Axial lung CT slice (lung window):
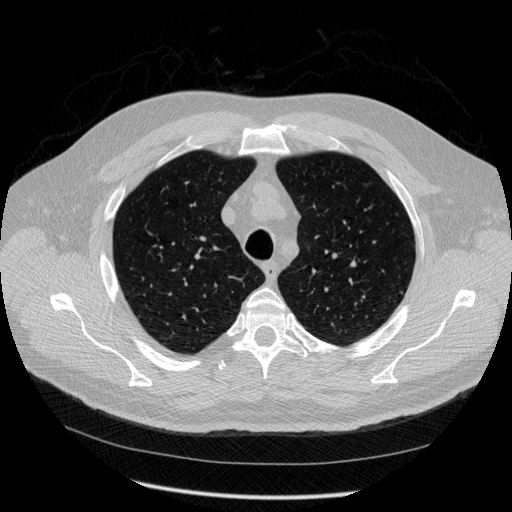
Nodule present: no